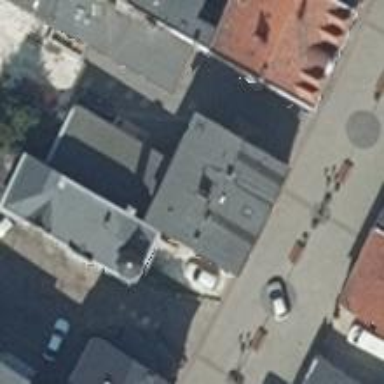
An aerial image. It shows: Clothing store.